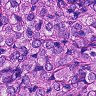
Metastatic tissue present: yes